Field crop: tomato
Growth stage: 2
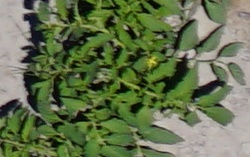
Species: tomato